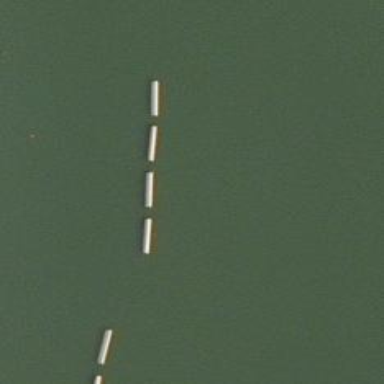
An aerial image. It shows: Breakwater structure.